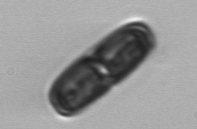
Label: Ephemera